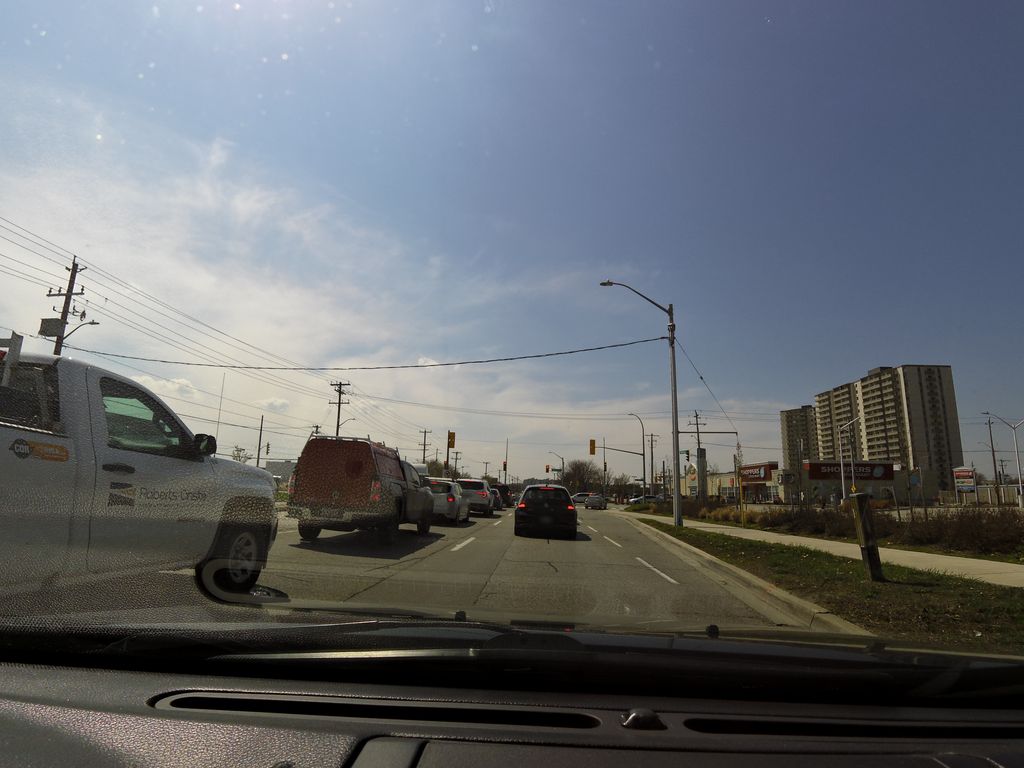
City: kitchener-waterloo